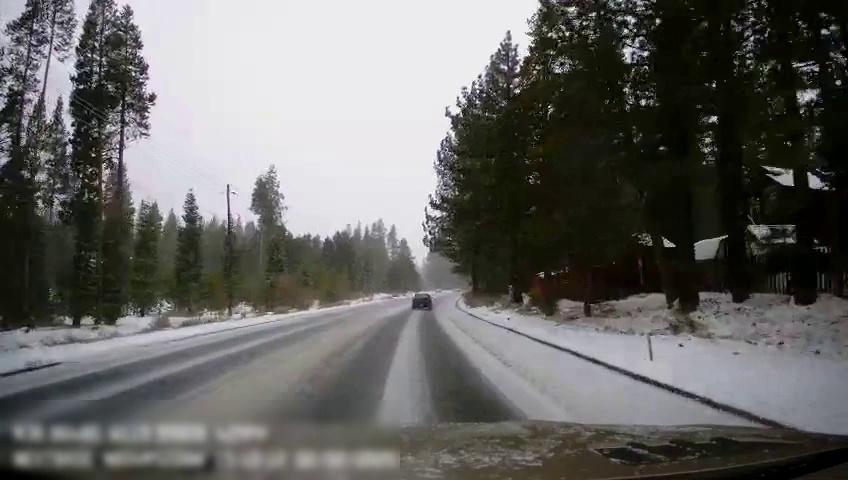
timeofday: Day
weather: Snowy
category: Drivable Space
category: Vehicles | Car